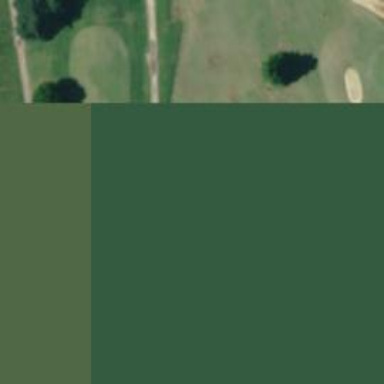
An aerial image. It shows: View of golf hole.